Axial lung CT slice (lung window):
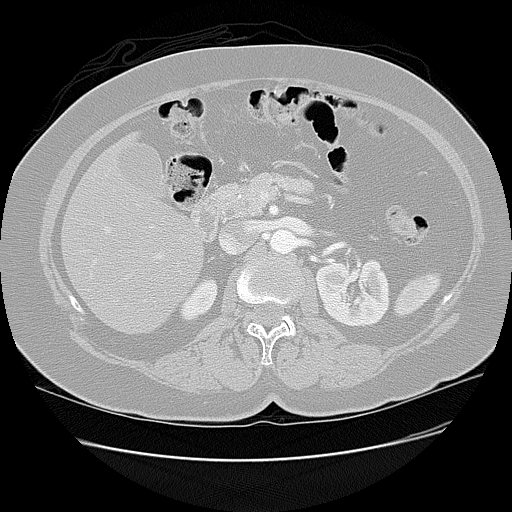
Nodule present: no